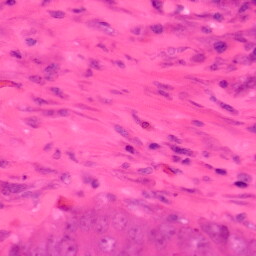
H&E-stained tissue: Colon